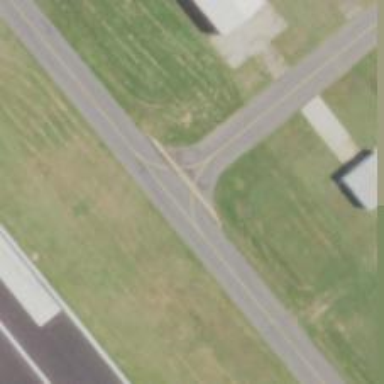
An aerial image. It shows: Image of taxiway at airport.